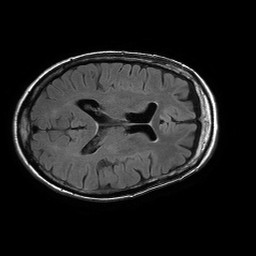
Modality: FLAIR
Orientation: axial
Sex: female
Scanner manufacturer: philips
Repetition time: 11 s
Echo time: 0.125 s